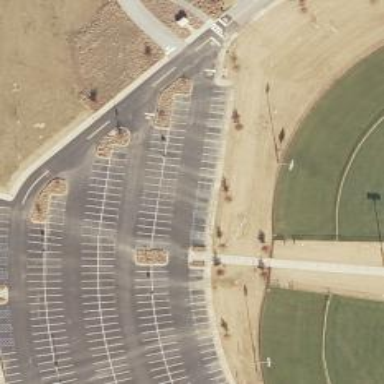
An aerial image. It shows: Parking space is available.